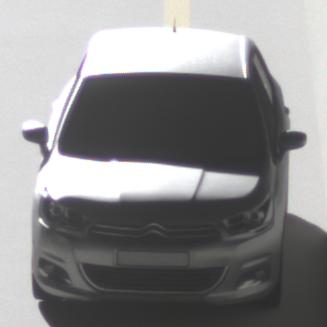
Make: Citroen
Model: C4 VTi 95
Detailed model: C4 (II)
Model produced from: 2012/08
Model produced until: 2013/06
Doors: 5
Color: white
Road condition: dry road
Daytime: morning or afternoon
Contrast: high contrast